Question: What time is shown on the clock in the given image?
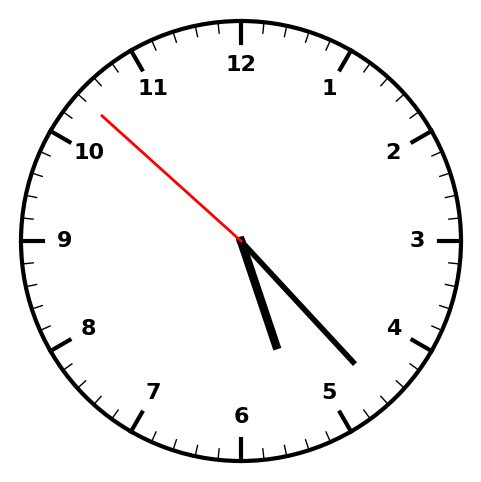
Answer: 05:22:52